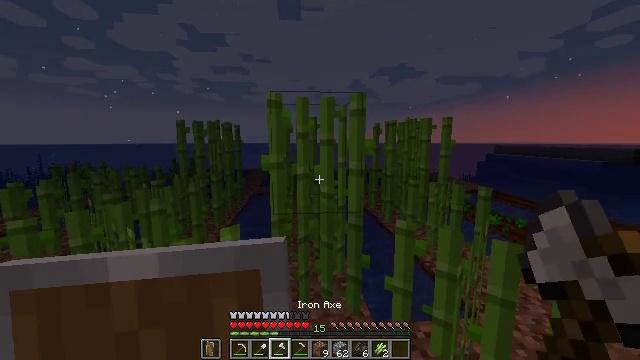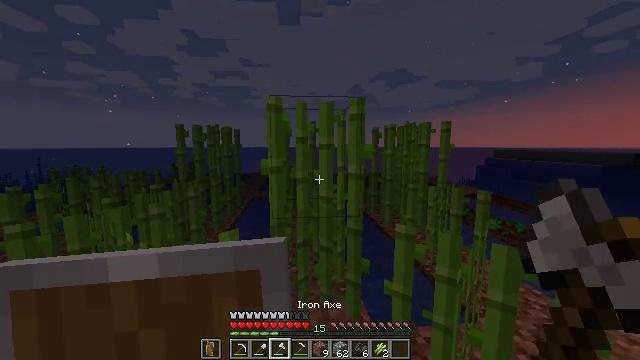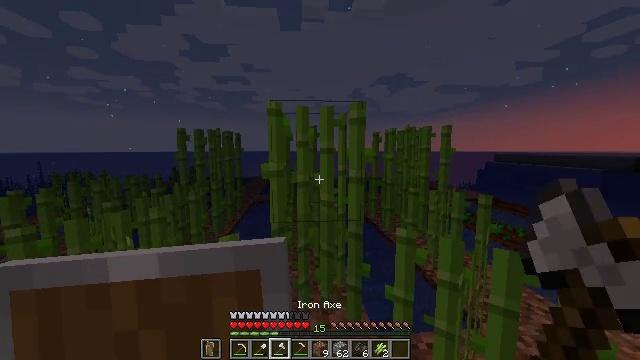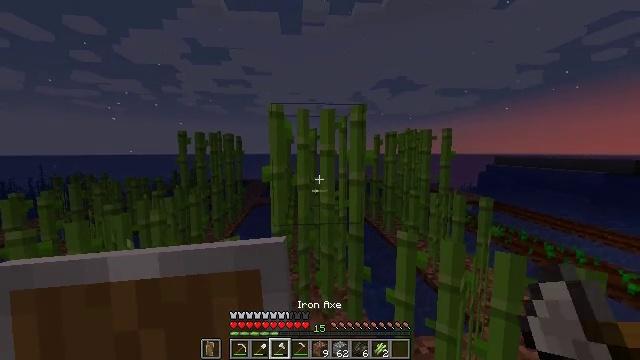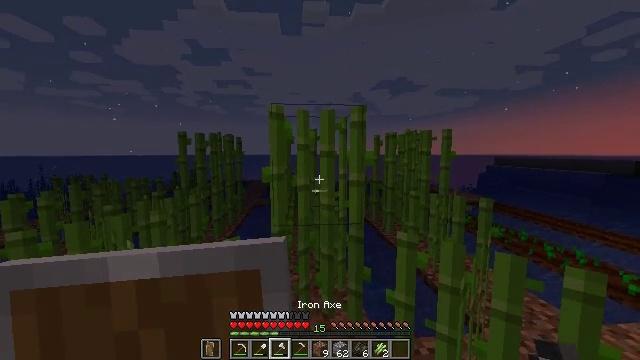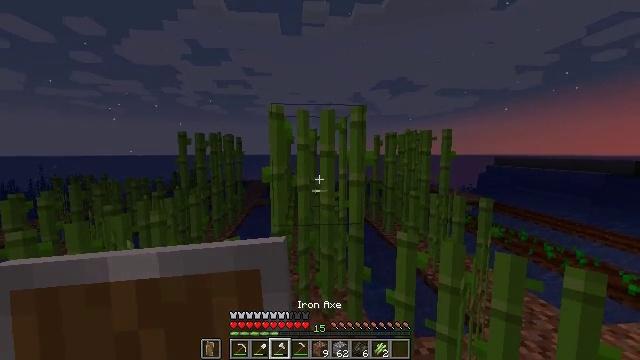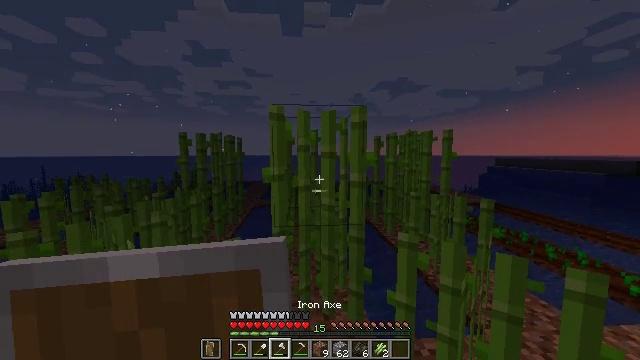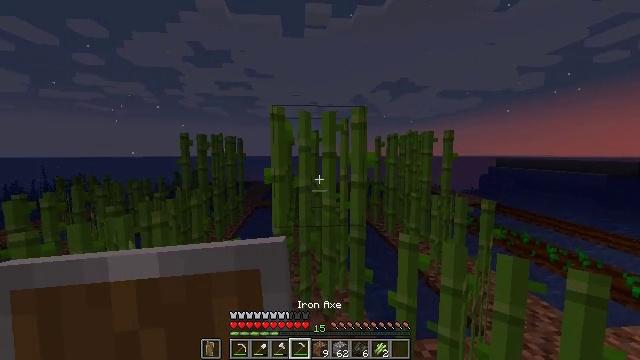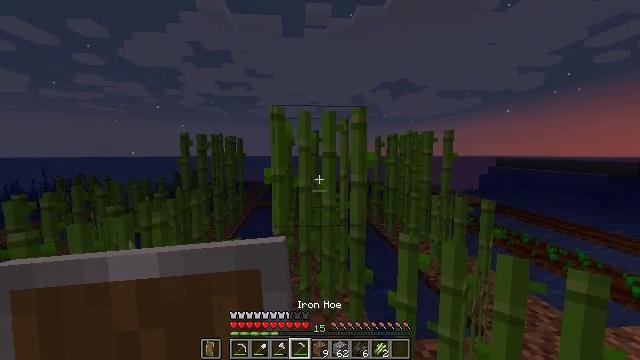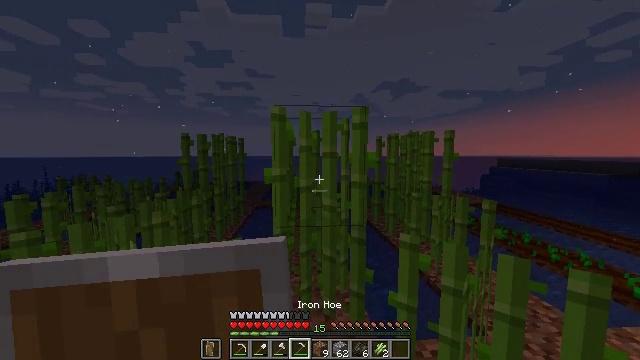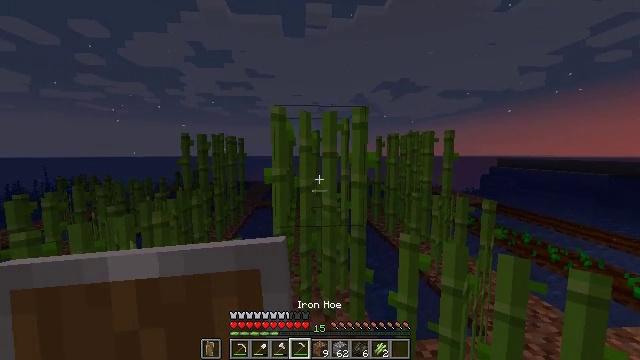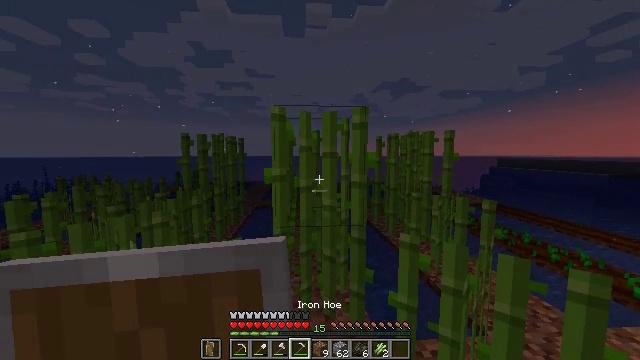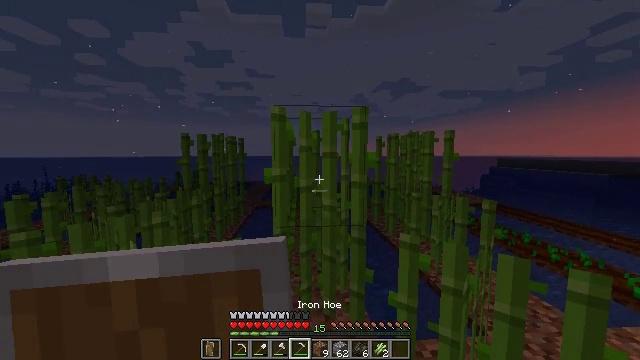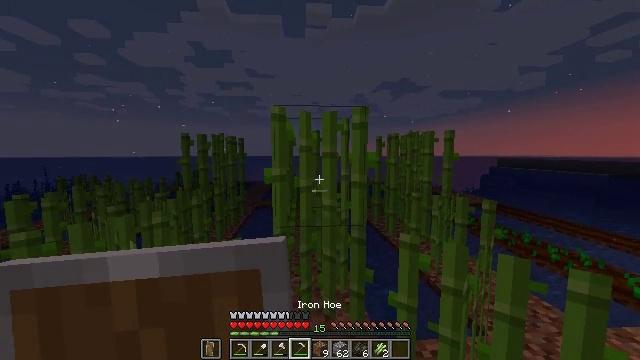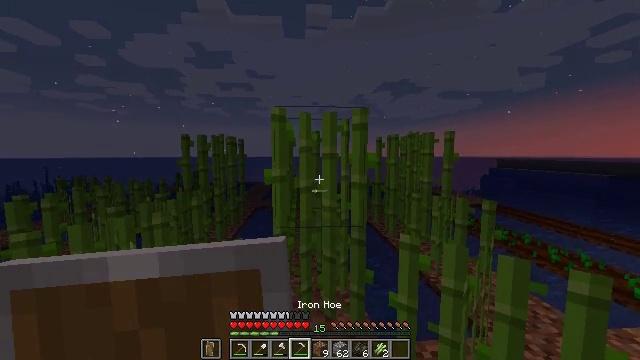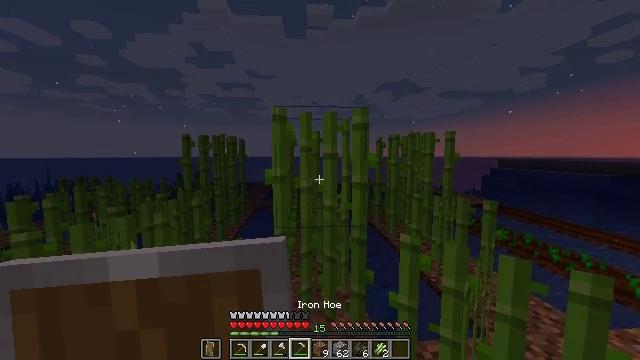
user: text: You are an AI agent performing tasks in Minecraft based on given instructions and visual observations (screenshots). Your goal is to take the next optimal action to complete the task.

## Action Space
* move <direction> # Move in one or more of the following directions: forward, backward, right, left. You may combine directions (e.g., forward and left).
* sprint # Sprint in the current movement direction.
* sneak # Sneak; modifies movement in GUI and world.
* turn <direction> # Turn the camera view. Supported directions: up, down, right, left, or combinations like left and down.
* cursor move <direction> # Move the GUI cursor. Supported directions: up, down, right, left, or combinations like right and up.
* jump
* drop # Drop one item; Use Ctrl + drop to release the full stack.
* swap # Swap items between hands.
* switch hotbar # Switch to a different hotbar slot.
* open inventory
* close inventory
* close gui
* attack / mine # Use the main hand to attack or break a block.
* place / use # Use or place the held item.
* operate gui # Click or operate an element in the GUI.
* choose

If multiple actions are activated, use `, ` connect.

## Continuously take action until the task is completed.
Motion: motion action
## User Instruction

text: Harvest sugar cane from the plant.
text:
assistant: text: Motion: no_op
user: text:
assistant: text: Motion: no_op
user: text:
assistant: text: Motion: no_op
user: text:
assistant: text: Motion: no_op
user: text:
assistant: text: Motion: no_op
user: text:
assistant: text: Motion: no_op
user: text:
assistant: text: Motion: switch to hotbar 4
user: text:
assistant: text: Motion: switch to hotbar 4
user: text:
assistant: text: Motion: switch to hotbar 4
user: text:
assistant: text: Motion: switch to hotbar 4
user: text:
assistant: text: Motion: no_op
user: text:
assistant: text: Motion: no_op
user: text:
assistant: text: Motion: no_op
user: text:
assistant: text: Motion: no_op
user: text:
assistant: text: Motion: no_op
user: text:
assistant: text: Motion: no_op
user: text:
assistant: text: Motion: no_op
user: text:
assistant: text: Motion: no_op
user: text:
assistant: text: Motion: no_op
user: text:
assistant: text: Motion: no_op
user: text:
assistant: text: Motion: switch to hotbar 2
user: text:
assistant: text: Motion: switch to hotbar 2
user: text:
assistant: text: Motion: no_op
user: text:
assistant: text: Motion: no_op
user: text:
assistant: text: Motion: move forward
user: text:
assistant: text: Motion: move forward
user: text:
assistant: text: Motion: move forward
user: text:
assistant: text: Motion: move forward, attack / mine
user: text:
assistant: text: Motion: move forward, attack / mine
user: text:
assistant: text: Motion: move forward, attack / mine